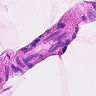
Metastatic tissue present: no